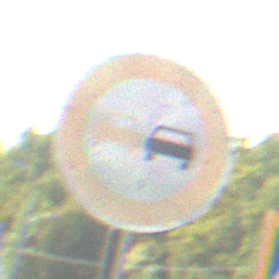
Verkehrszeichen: Ueberholverbot
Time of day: MorningAfternoon
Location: Outdoor (Suburban)
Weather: Clear
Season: NotSpecified
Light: Natural